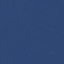
Land use / land cover class: SeaLake